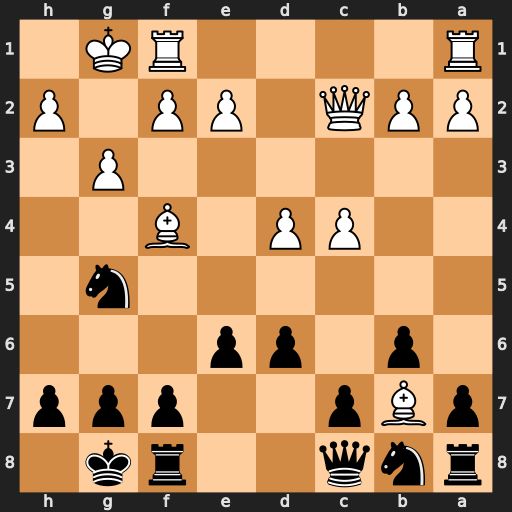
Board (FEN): rnq2rk1/pBp2ppp/1p1pp3/6n1/2PP1B2/6P1/PPQ1PP1P/R4RK1
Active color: b
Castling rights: -
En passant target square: -
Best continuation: Nh3+ Kg2 Nxf4+ gxf4 Qxb7+